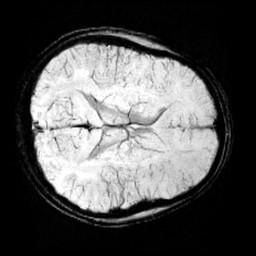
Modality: minIP
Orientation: axial
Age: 12
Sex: male
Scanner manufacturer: siemens
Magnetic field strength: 3 T
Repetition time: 0.027 s
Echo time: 0.02 s